Aerial crown-view tile of a tropical tree (Barro Colorado Island, Panama), acquired 20250124:
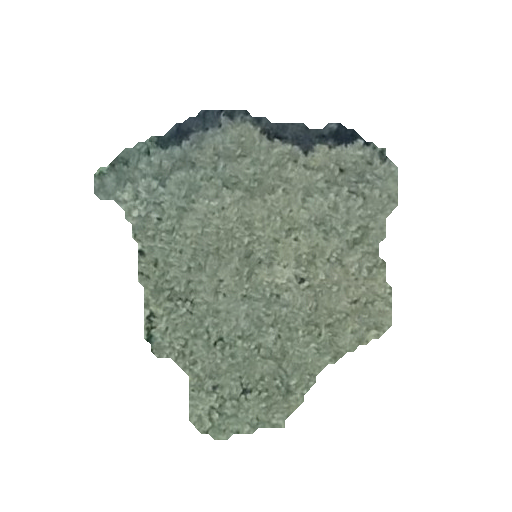
Species: Jacaranda copaia
GBIF accepted scientific name: Jacaranda copaia
Crown area: 100.577 m²